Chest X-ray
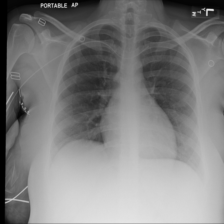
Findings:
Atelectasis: negative
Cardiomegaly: negative
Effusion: negative
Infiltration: negative
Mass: negative
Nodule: negative
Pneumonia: negative
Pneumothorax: negative
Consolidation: negative
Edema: negative
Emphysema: negative
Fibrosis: negative
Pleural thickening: negative
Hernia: negative